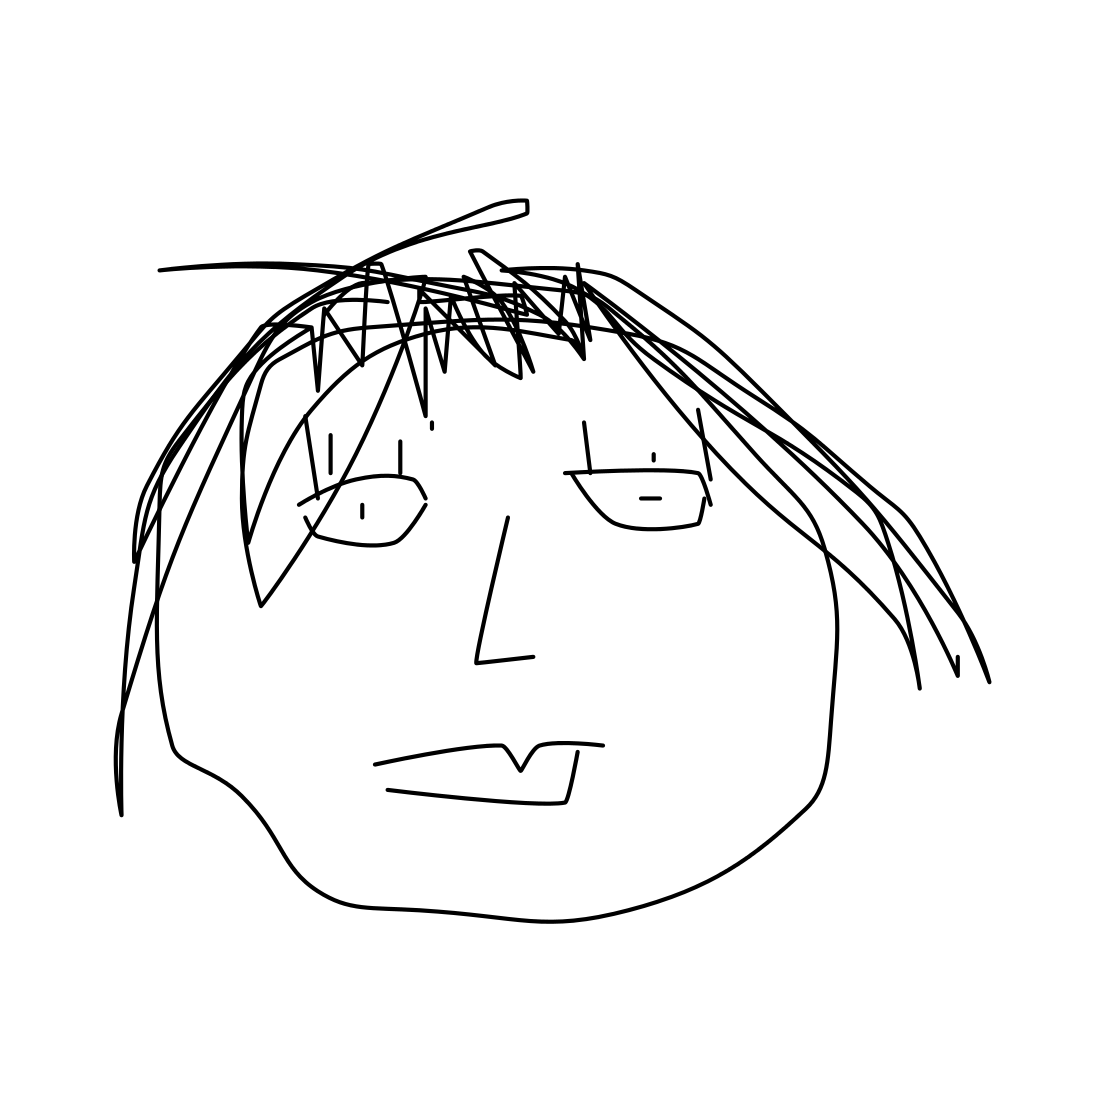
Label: face